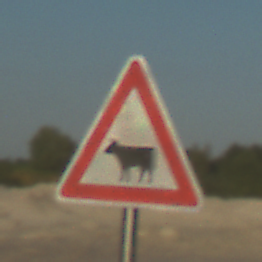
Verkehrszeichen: ViehtriebRechts
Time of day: SunriseSunset
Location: Outdoor (Beach)
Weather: Clear
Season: NotSpecified
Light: Natural